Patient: sex M, age 52
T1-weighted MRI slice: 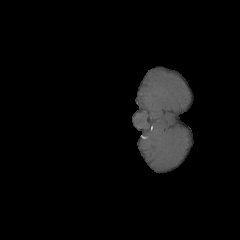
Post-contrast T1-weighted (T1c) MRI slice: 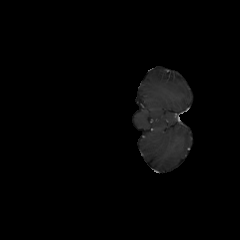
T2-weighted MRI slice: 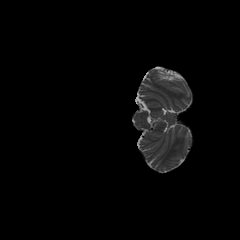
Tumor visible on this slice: no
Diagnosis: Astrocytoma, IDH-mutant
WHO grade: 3